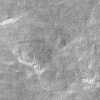
Atmospheric dust classification: not_dusty